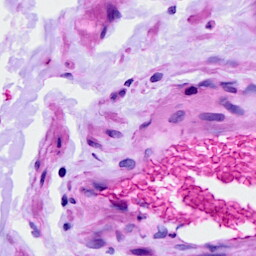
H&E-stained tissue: Ovarian